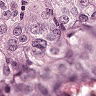
Metastatic tissue present: yes